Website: walmart
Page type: cart
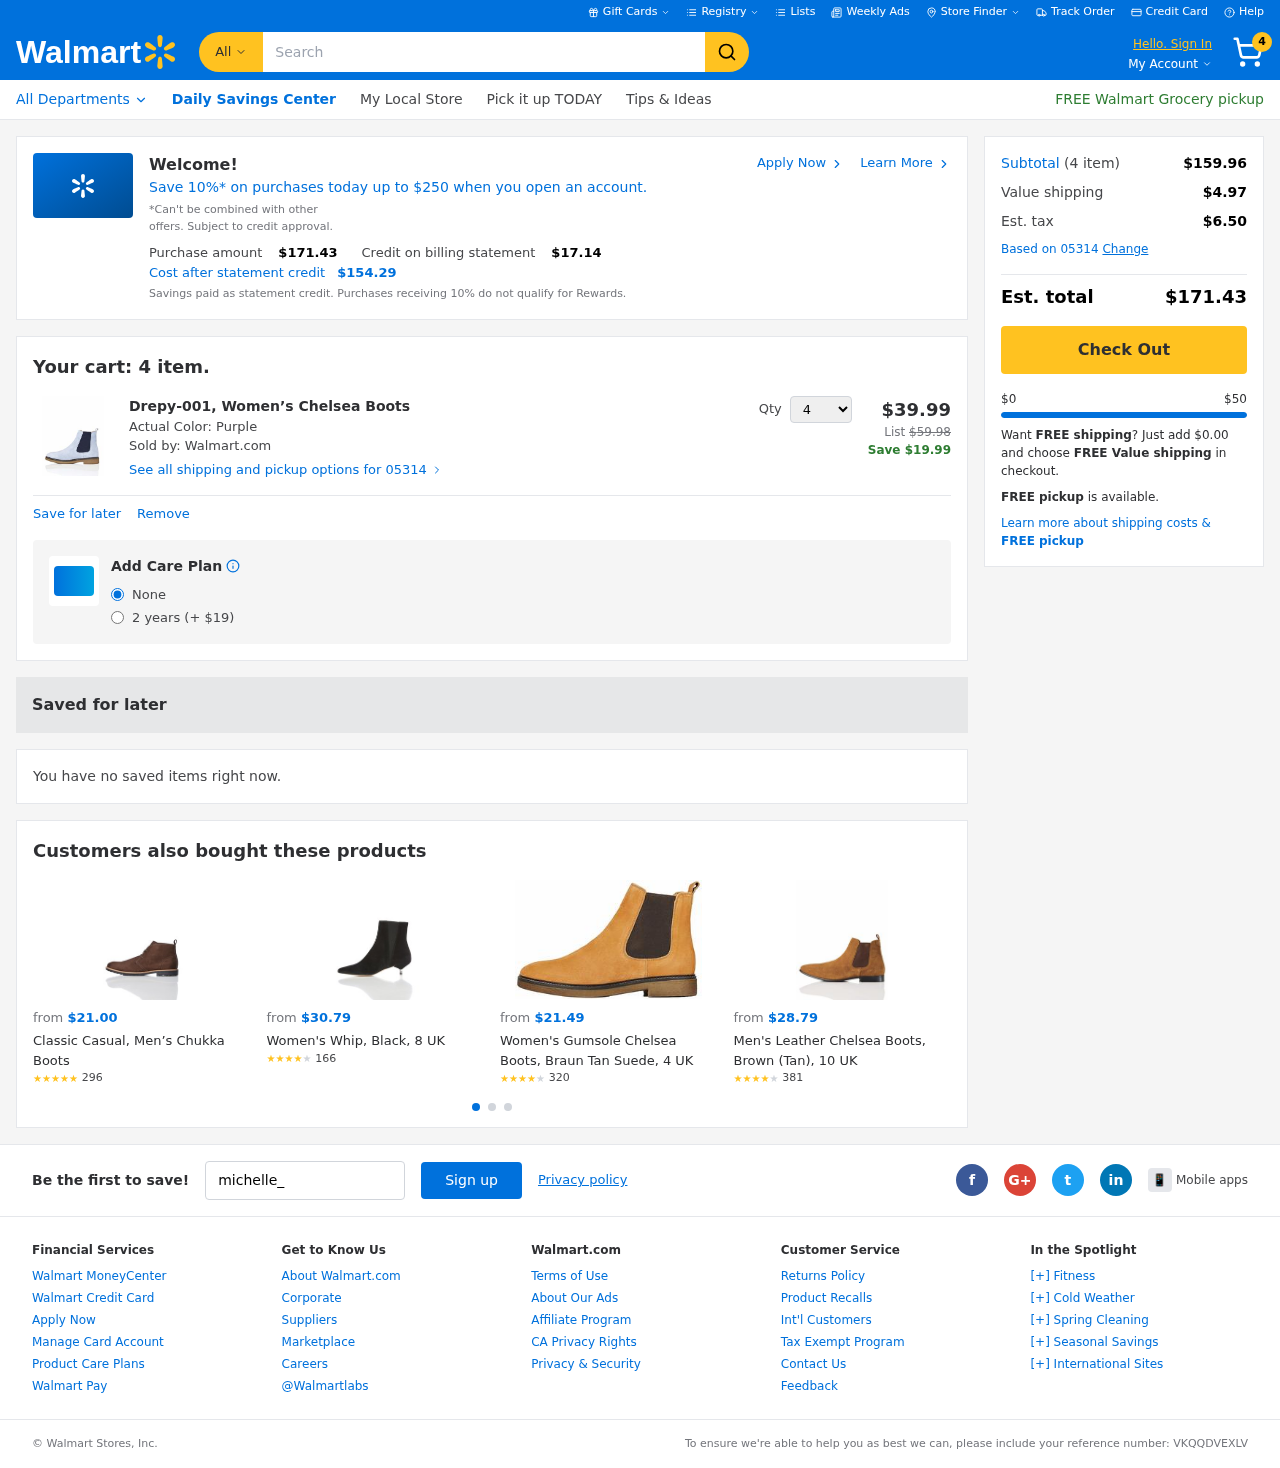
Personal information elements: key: PII_EMAIL
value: michelle_thompson@yahoo.com
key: PII_POSTCODE
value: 05314
Product elements: key: PRODUCT1_NAME
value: Drepy-001, Women’s Chelsea Boots
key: PRODUCT1_PRICE
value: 39.99
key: PRODUCT1_QUANTITY
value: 4
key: PRODUCT2_NAME
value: Classic Casual, Men’s Chukka Boots
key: PRODUCT2_NUM_RATINGS
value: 296
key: PRODUCT2_PRICE
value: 21
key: PRODUCT2_RATING
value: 4.5
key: PRODUCT3_NAME
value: Women's Whip, Black, 8 UK
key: PRODUCT3_NUM_RATINGS
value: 166
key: PRODUCT3_PRICE
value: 30.79
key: PRODUCT3_RATING
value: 3.9
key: PRODUCT4_NAME
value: Women's Gumsole Chelsea Boots, Braun Tan Suede, 4 UK
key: PRODUCT4_NUM_RATINGS
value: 320
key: PRODUCT4_PRICE
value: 21.49
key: PRODUCT4_RATING
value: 4.2
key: PRODUCT5_NAME
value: Men's Leather Chelsea Boots, Brown (Tan), 10 UK
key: PRODUCT5_NUM_RATINGS
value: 381
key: PRODUCT5_PRICE
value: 28.79
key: PRODUCT5_RATING
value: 4.4
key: PRODUCT1_ORIGINAL_PRICE
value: $59.98
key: PRODUCT1_SAVINGS
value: Save $19.99
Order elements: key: ORDER_NUM_ITEMS
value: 4
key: ORDER_TOTAL
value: $171.43
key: PROMO_TOTAL_AFTER_CREDIT
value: $154.29
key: ORDER_SUBTOTAL
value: $159.96
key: ORDER_SHIPPING_COST
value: $4.97
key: ORDER_TAX
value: $6.50
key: FREE_SHIPPING_REMAINING
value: $0.00
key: ORDER_REFERENCE_NUMBER
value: VKQQDVEXLV
Search elements: key: HEADER_SEARCH
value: Search
Other elements: key: PROMO_CREDIT
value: $17.14